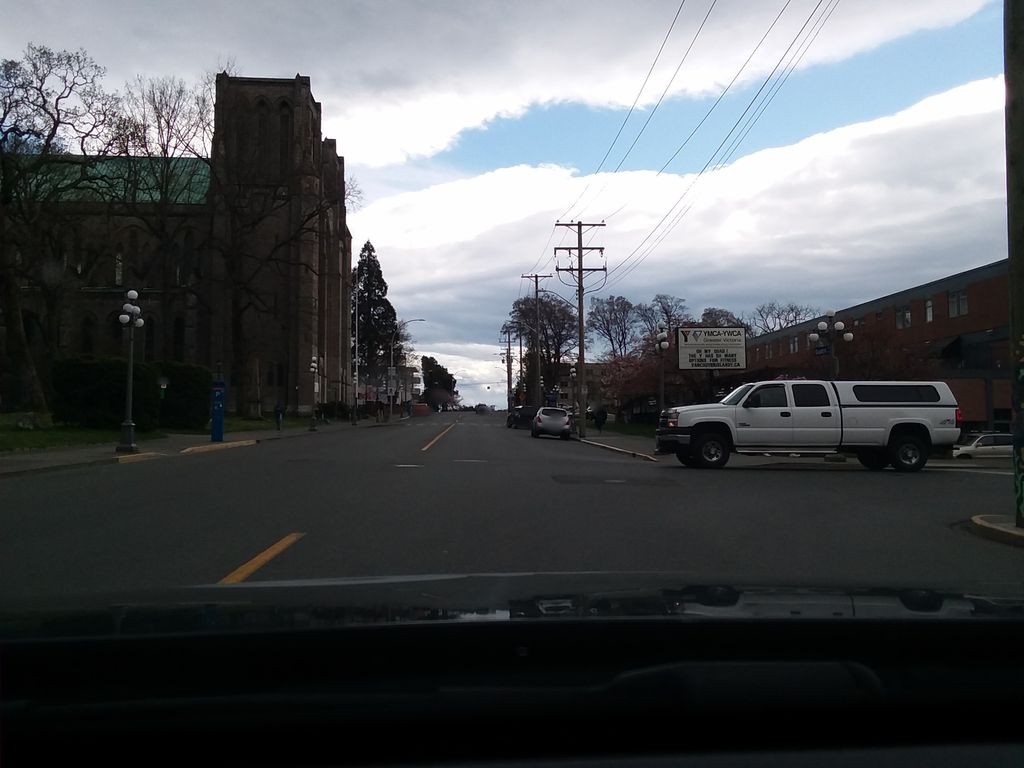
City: victoria